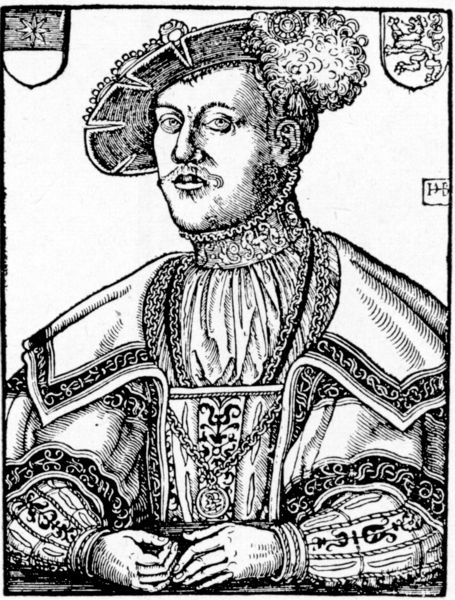
Titel: Bildnis von Landgraf Philip von Hessen
Künstler: Hans Brosamer
Institution: (Seriendruck)
Schlagwörter: feder, hand, kopf, mann, umhang, weiß, blume, finger, hut, mund, nase, ohr, profil, schmuck, schwarz, stirn, zeichnung, blick, muster, ornament, alt, bart, hemd, jung, schnurrbart, augen, band, bluse, falten, federn, kragen, rahmen, ärmel, bildnis, halskrause, hände, portrait, porträt, gewand, mantel, pose, reich, stickerei, adel, kaufmann, saum, augenbrauen, borte, brustbild, bruststück, en face, frontal, kinn, renaissance, schulter, schultern, kette, grafik, rand, bordüre, verzierung, rüschen, oberkörper, tusche, druck, radierung, stich, barrett, medallie, orden, proträt, krause, ritter, brokat, fürst, wappen, barett, anhänger, christlich, mittelalter, wams, löwe, oberlippenbart, kupferstich, cape, münze, fältelungen, fronatl, barret, halskraus